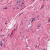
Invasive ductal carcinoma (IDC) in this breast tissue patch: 0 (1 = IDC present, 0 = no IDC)